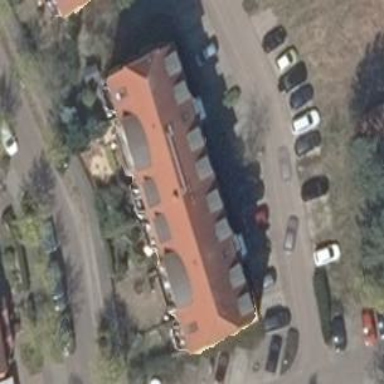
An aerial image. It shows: Half-hipped roof on apartment building.